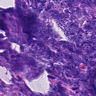
Metastatic tissue present: no